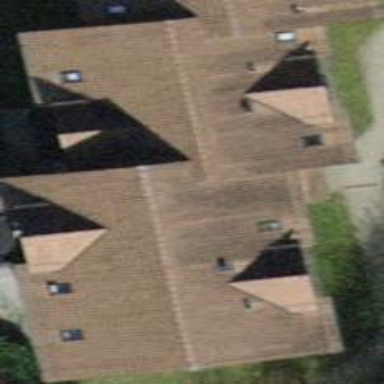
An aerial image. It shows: Apartment building with tile roof.